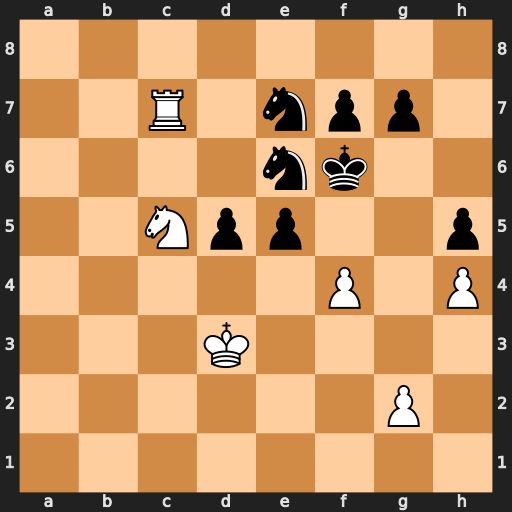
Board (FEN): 8/2R1npp1/4nk2/2Npp2p/5P1P/3K4/6P1/8
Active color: w
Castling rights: -
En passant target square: -
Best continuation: fxe5+ Kf5 Rxe7 Nxc5+ Kd4 Ne6+ Kxd5